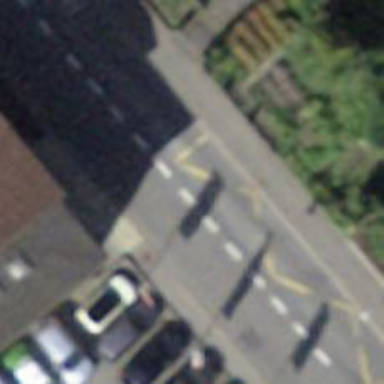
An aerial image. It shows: Bus stop with stop position for public transport.